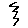
Label: zigzag